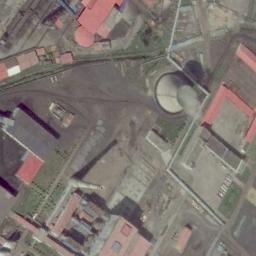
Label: thermal_power_station